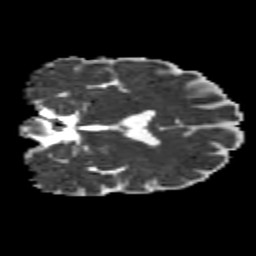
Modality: MD
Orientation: coronal
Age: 46
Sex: male
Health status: healthy
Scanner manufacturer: siemens
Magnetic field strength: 3 T
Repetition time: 10.8 s
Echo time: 0.082 s